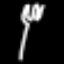
Label: fork